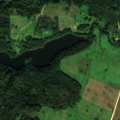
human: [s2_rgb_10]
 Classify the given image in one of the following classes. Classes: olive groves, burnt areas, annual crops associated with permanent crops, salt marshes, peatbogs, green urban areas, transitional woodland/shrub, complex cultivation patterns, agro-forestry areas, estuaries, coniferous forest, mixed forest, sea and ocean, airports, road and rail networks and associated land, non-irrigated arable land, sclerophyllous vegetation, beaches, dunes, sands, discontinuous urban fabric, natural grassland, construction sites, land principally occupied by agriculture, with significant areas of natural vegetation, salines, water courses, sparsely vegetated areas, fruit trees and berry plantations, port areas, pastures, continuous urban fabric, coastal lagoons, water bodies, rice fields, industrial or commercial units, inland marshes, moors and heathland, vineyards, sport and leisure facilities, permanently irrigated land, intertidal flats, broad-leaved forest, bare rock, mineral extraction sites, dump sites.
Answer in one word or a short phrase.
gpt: non-irrigated arable land, land principally occupied by agriculture, with significant areas of natural vegetation, broad-leaved forest, mixed forest, water bodies